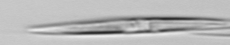
Label: Pseudo-nitzschia